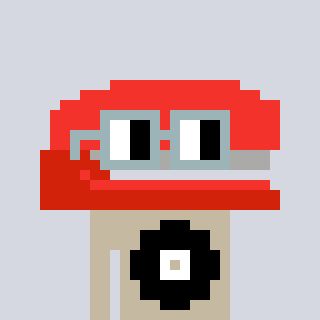
a pixel art character with square dark gray glasses, a stapler-shaped head and a bege-colored body on a cool background